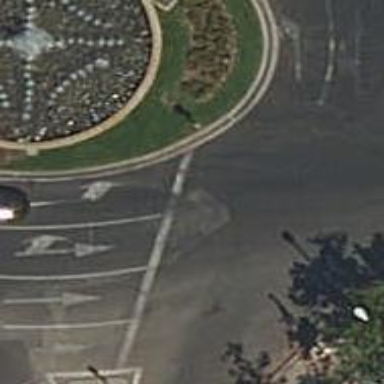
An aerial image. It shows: Secondary road with asphalt surface leading to roundabout.